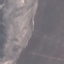
Land use / land cover: HerbaceousVegetation